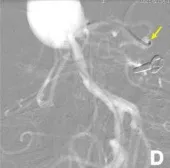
Stage 1. The distal end of the Phenom catheter (yellow arrow);. Distal end of the stent catheter in the left posterior cerebral artery (yellow arrow).
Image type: radiology (ct)